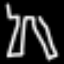
Label: pants